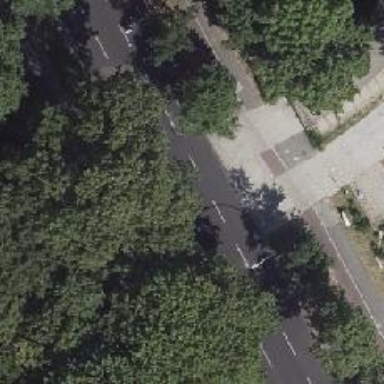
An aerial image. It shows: Footway along the road.